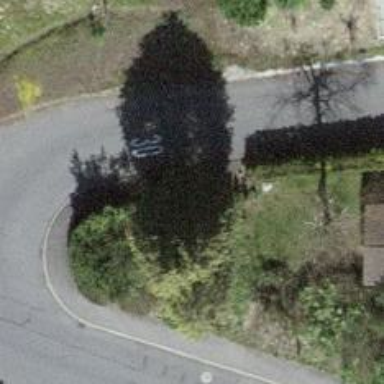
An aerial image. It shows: Kerb barrier.